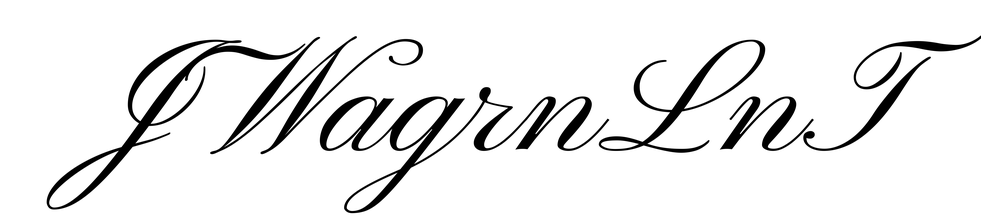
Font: PinyonScript-Regular